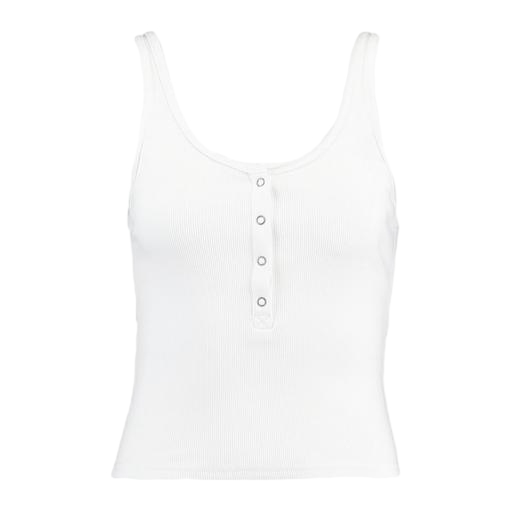
white sleeveless button, sleeveless white button, white ribbed tank, white background